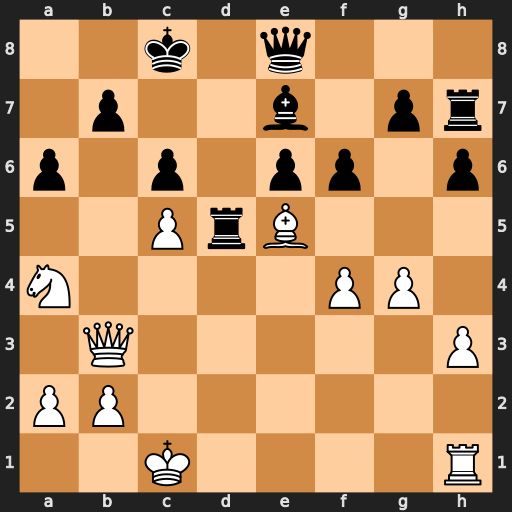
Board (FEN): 2k1q3/1p2b1pr/p1p1pp1p/2PrB3/N4PP1/1Q5P/PP6/2K4R
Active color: w
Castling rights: -
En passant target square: -
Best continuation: Nb6+ Kd8 Nxd5 exd5 Qb6+